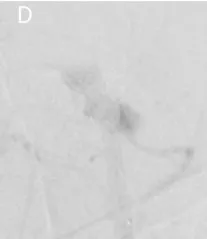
Subarachnoidal hemorrhage from A. Basilaris. (D) Late arterial phase of DSA indicating starting thrombosis immediately after flow diverter implantation.
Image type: radiology (ct)